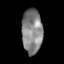
Tissue: skin
Cell type: Epithelial cells
Senescence score: 0.7073
Nuclear area (px): 904
Mean DAPI intensity: 131.639